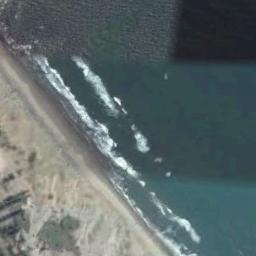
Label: beach